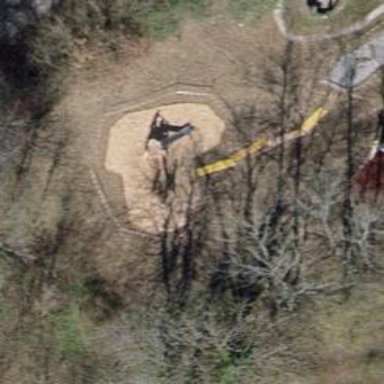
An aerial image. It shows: Playground with slide.